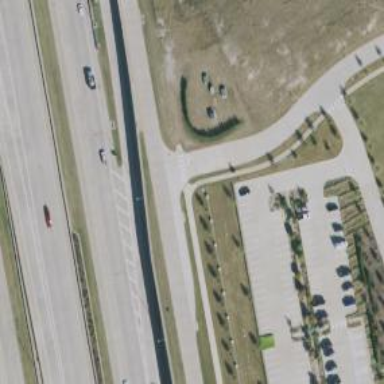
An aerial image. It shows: Secondary road with frontage road alongside.